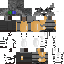
A male human skin with medium skin, wearing brown long hair dressed in a blue hoodie and black pants, featuring a closed mouth.